Question: I'm trying to achieve something similar to the "Clear History" and "Clear Cookies" cells in my apps settings (see screenshot):

I already have a few settings implemented that use toggle switches and Multi Value options.
When I edit my Root.plist the only options for an item are group, multi value, slider, text field, title & toggle switch. I'm pretty much trying to replicate the "Clear History" (ie press it once and clear an array), it doesn't store any settings or preferences, it's a one off event.
I hope that makes sense. How is this achieved?
Thanks for your help.
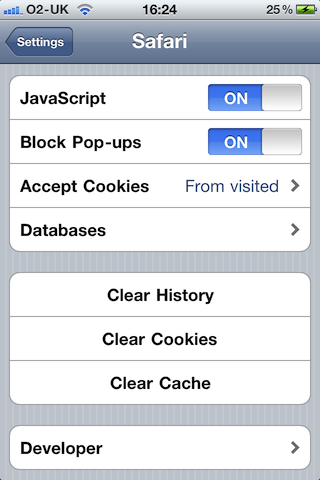
Answer: There is no way to do this (yet), so you'll have to find another solution.
You could simply use a switch and check it every time your app is started for this purpose and resetting the switch programmatically (since iOS4) :)